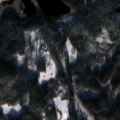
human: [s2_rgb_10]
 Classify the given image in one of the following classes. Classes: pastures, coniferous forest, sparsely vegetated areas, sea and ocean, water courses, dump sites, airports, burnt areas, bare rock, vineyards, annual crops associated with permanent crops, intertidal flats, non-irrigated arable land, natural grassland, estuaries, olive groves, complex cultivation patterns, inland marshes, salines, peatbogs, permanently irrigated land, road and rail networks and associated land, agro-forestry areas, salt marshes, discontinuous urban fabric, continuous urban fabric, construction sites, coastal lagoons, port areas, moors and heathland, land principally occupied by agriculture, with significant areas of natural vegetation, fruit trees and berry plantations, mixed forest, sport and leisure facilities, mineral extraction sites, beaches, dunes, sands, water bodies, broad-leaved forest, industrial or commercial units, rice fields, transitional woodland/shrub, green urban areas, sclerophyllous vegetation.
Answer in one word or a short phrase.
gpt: land principally occupied by agriculture, with significant areas of natural vegetation, coniferous forest, mixed forest, transitional woodland/shrub, water bodies